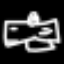
Label: angel